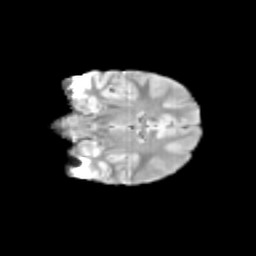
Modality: T2w
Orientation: coronal
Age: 12
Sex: female
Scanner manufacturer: siemens
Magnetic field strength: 3 T
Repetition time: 3.8 s
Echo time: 0.07 s